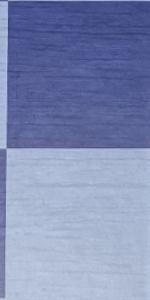
Label: Empty